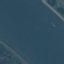
Land use / land cover: River